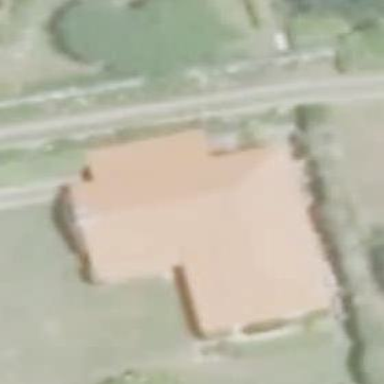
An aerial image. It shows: Simple and straightforward house.